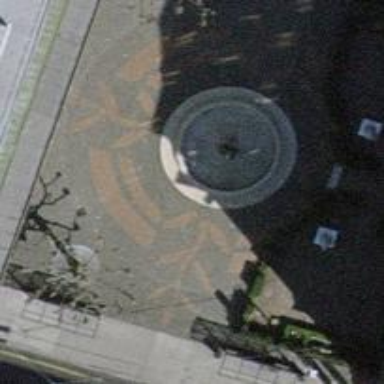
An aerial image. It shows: Decorative fountain as amenity.